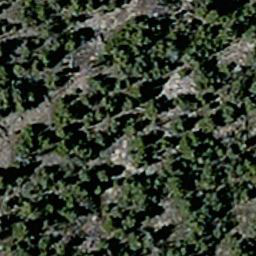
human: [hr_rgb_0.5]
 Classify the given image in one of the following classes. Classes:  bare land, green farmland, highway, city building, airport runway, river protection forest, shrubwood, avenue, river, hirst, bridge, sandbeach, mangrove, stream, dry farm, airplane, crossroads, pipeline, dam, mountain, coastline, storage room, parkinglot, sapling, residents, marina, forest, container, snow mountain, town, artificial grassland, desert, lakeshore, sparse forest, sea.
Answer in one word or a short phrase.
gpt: sparse forest